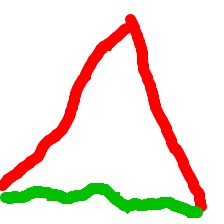
Shape: triangle